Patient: sex M, age 47
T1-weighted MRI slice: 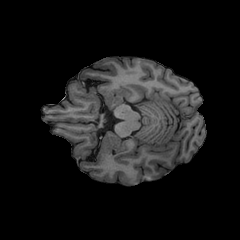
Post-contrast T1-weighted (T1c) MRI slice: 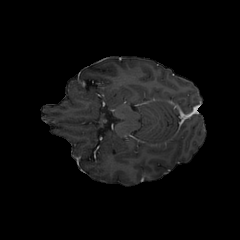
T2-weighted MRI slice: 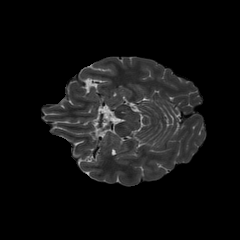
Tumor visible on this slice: no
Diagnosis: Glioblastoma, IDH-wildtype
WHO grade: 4